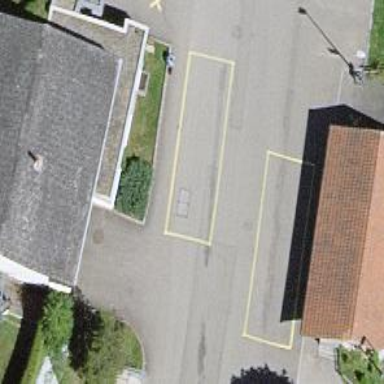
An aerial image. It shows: Bus stop with designated public transport stop position.